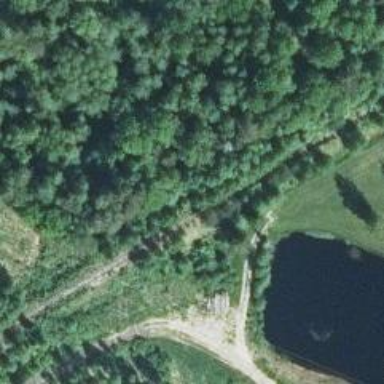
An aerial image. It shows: Disused railway bridge.